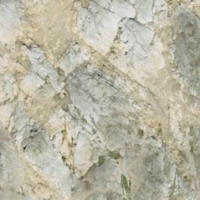
EUNIS habitat code: 48
Species observed at this site:
Silene acaulis